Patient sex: M
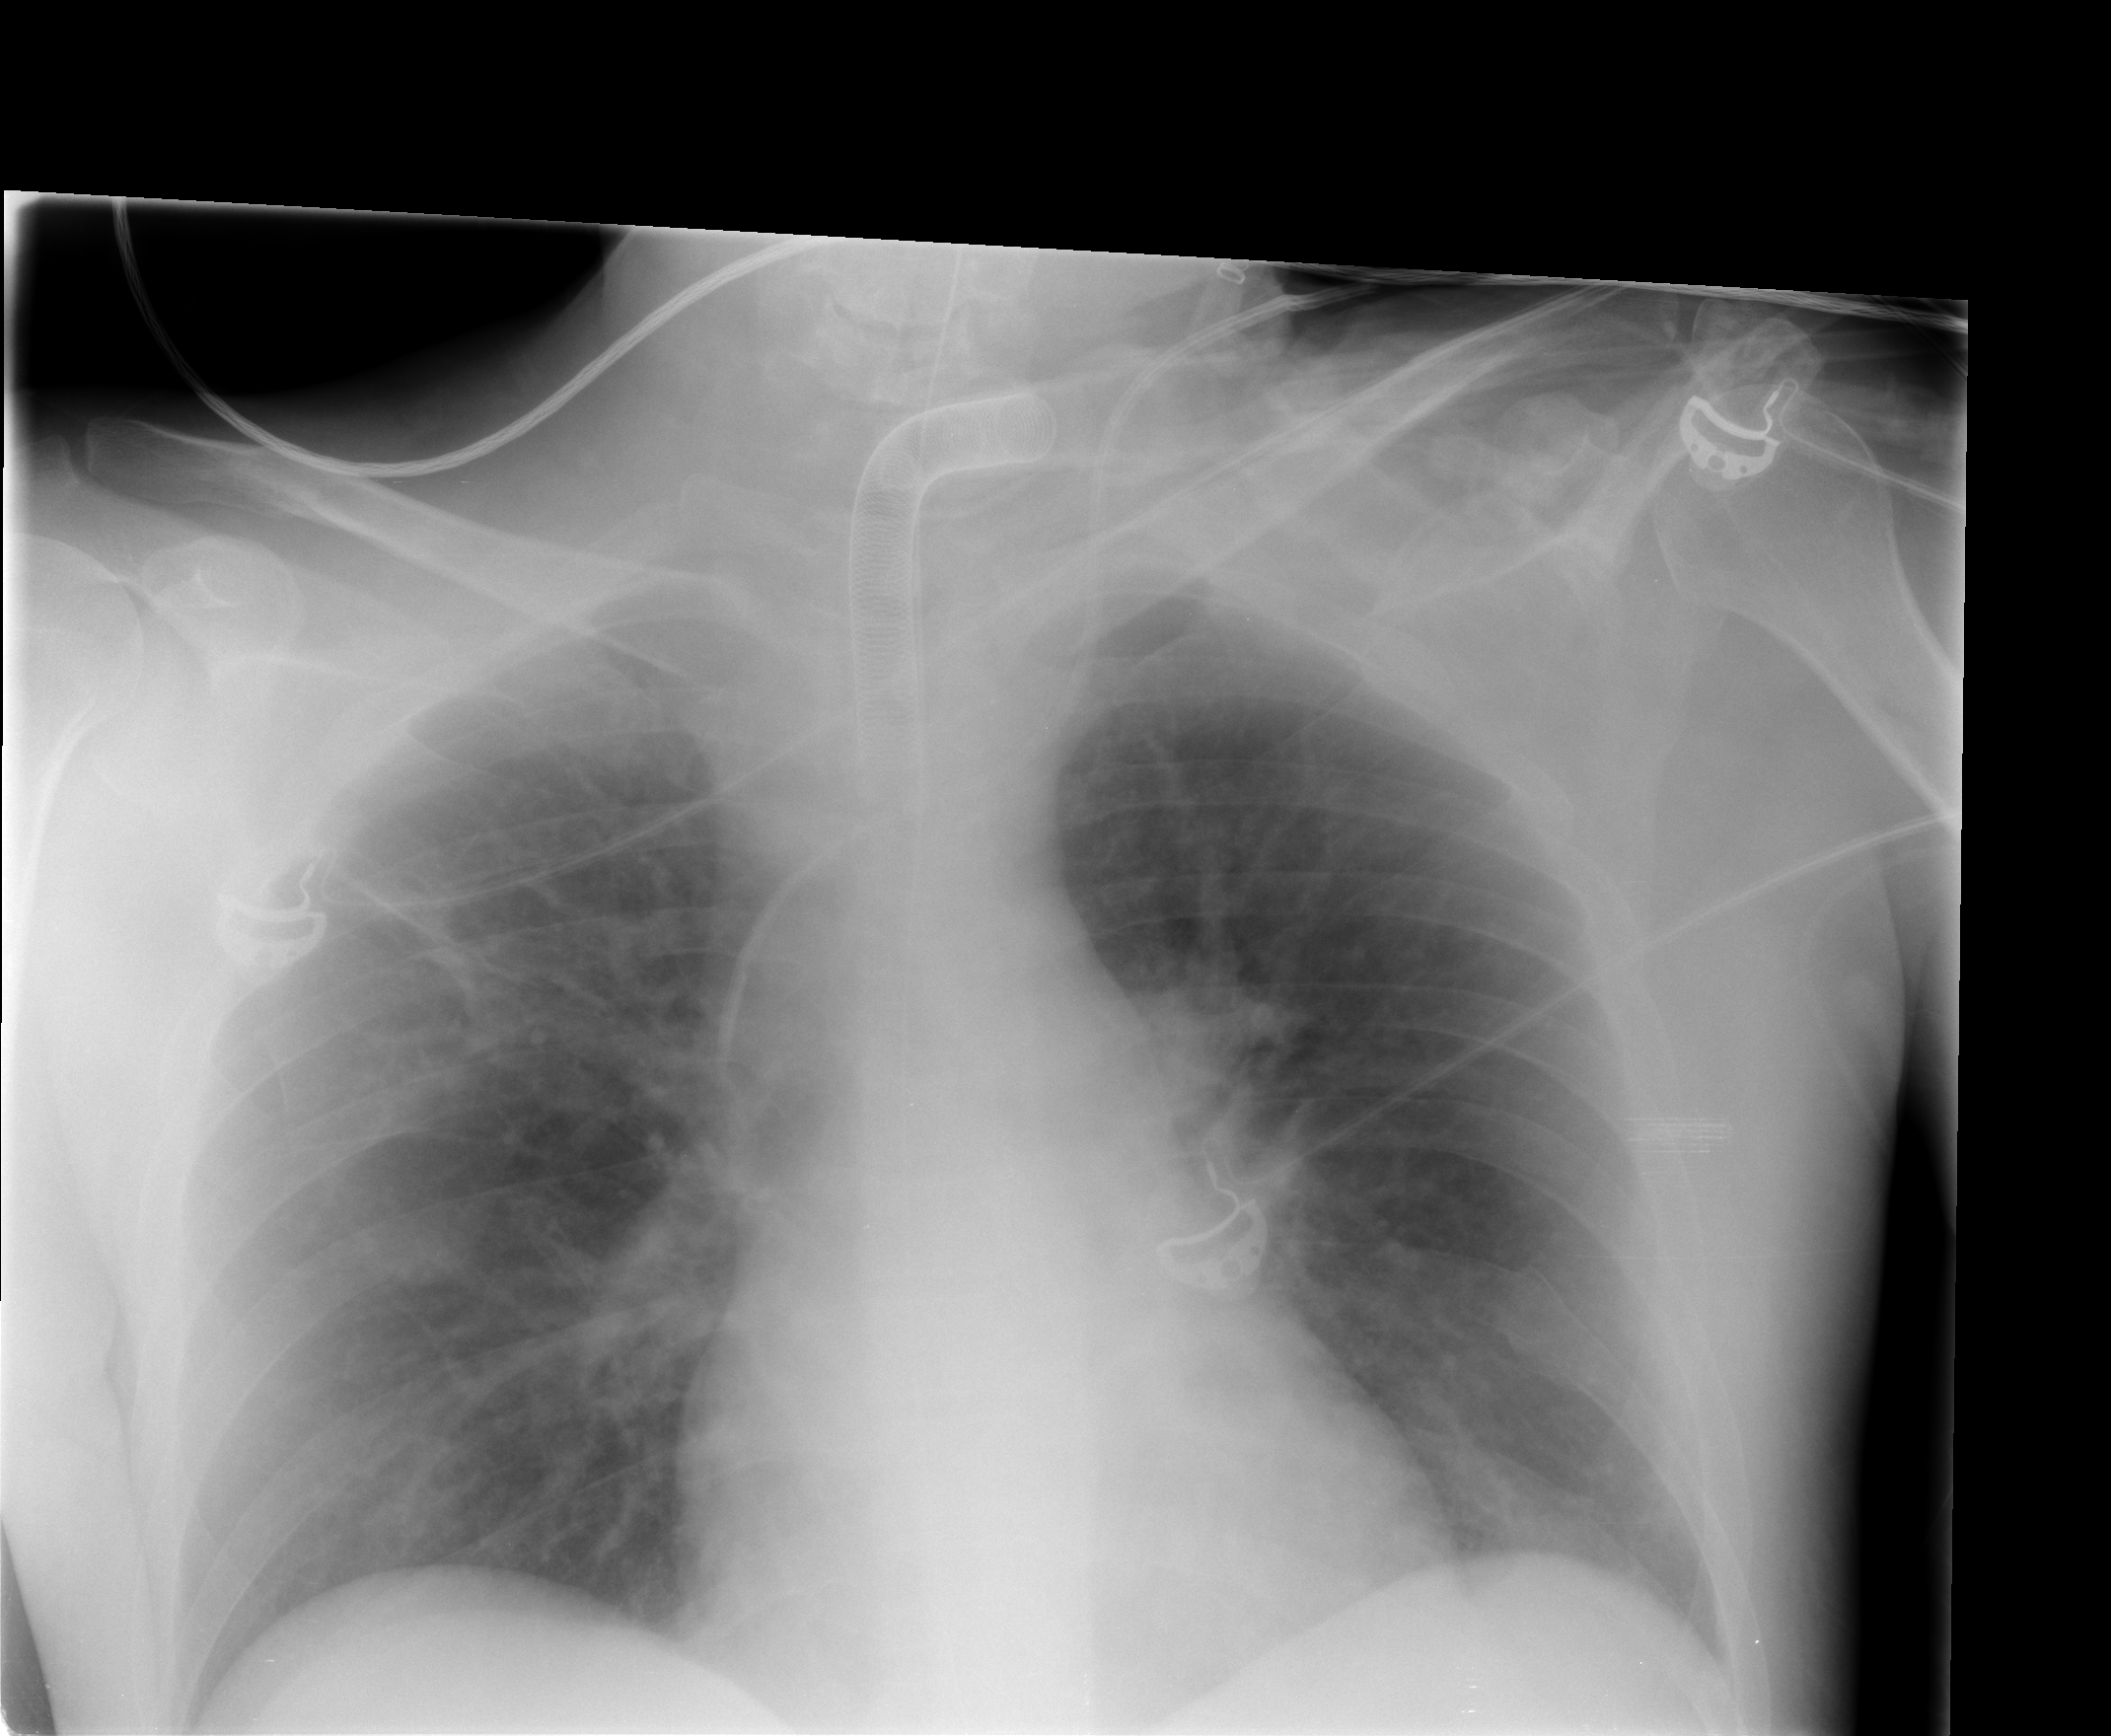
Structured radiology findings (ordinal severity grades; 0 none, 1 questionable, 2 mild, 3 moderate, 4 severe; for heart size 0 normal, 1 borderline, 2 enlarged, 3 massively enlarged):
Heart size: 0
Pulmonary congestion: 0
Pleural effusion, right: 0
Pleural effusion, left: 1
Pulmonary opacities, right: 0
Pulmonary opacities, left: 0
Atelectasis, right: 2
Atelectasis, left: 0